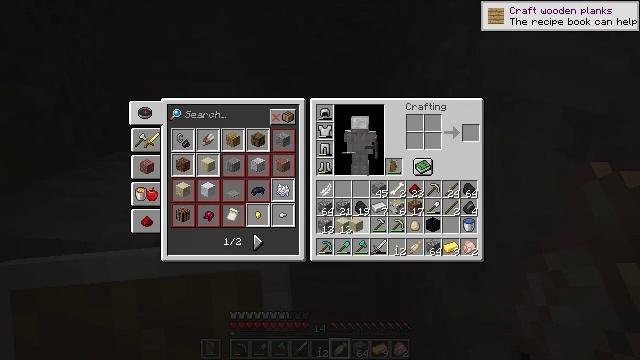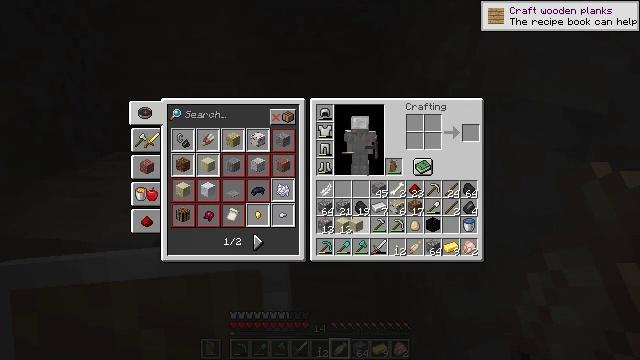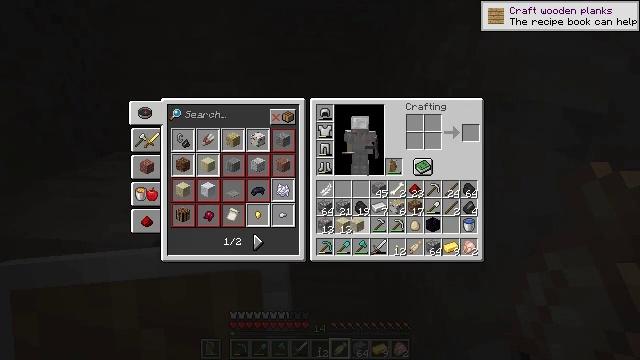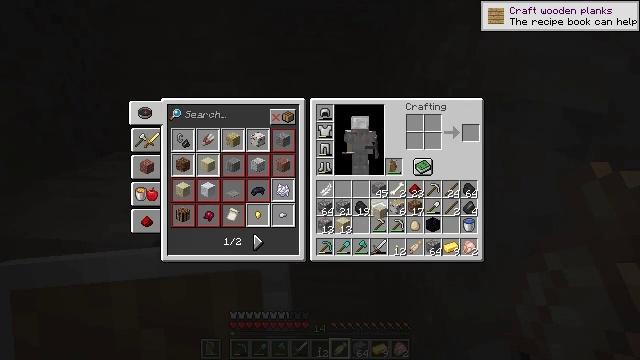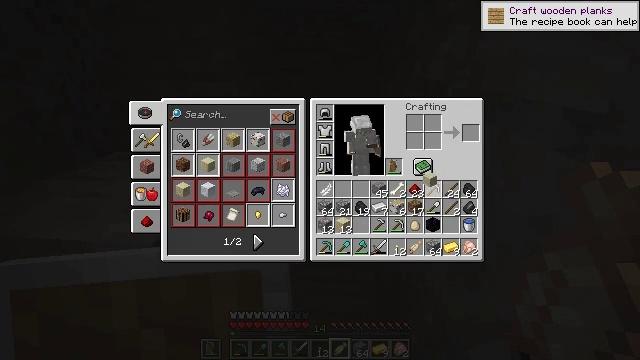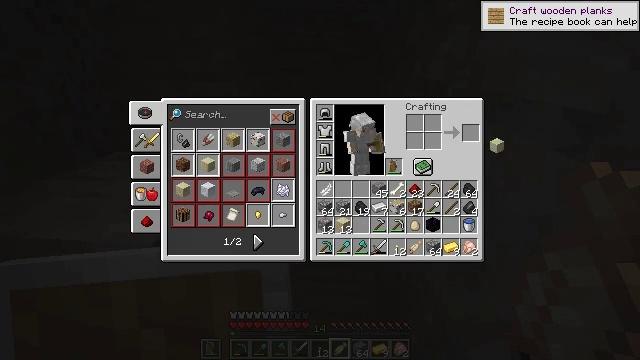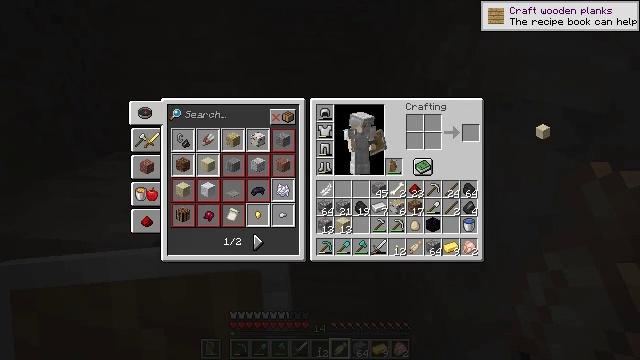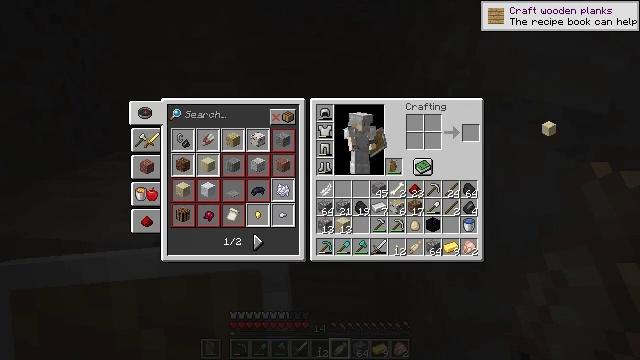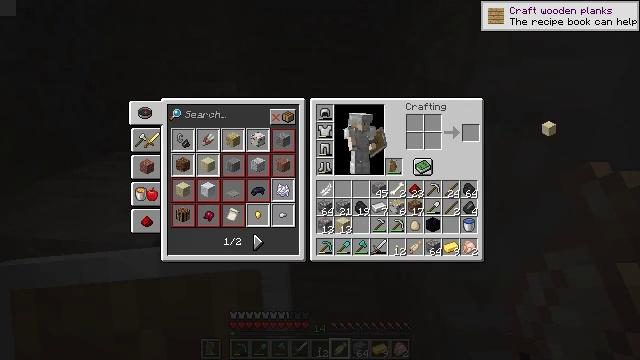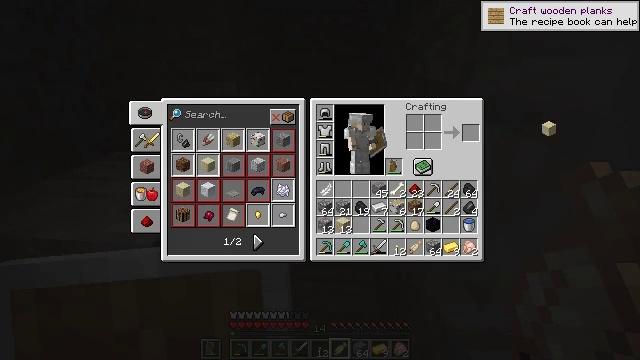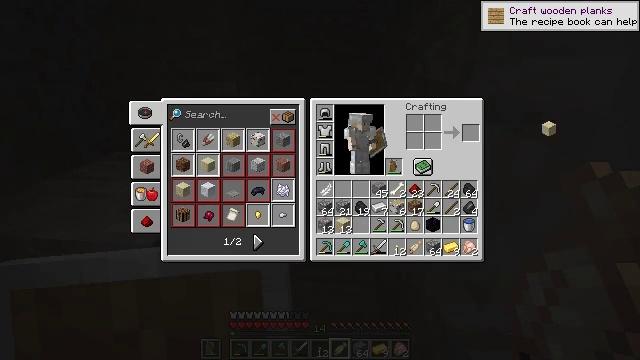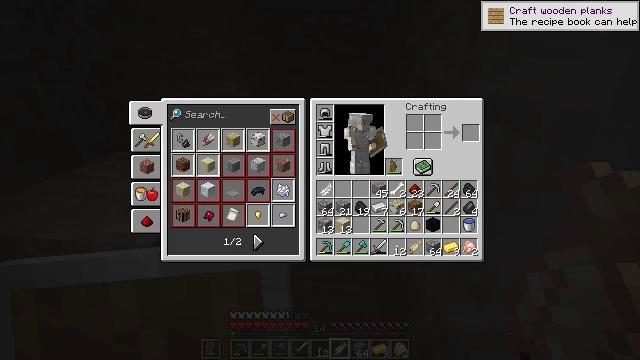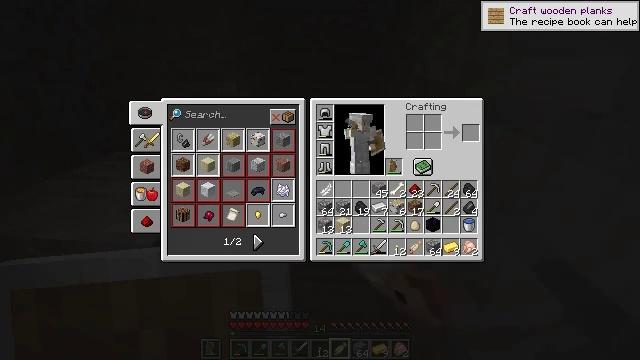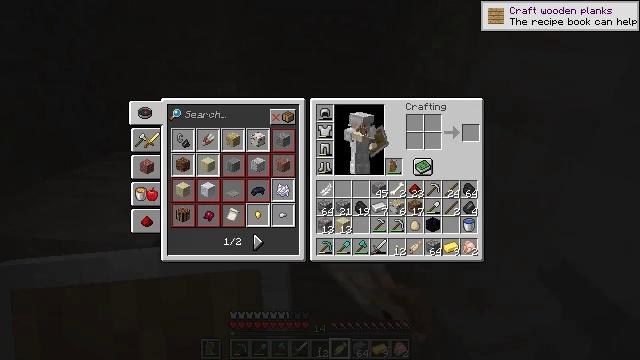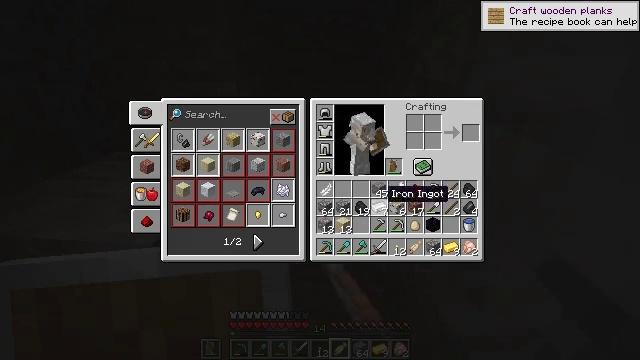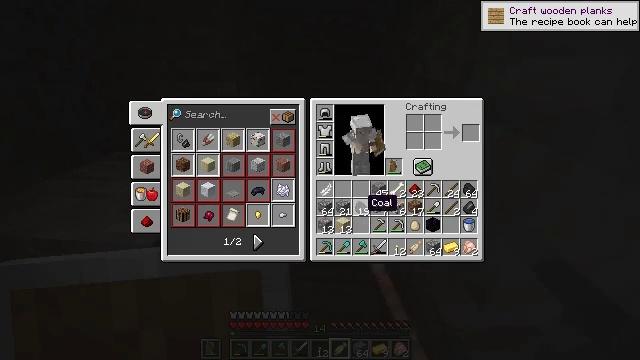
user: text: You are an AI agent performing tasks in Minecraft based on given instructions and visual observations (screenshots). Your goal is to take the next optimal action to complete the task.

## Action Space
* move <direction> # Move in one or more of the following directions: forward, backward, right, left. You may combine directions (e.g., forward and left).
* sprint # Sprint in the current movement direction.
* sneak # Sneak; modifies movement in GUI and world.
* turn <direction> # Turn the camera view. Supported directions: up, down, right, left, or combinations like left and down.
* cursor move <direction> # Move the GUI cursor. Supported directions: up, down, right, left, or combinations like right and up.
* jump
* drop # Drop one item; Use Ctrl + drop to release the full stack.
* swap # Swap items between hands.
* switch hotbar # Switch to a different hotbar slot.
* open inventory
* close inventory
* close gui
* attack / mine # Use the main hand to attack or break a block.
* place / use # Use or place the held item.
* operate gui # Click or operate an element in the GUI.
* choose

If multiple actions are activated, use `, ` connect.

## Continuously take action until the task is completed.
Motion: motion action
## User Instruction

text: Remove a block of sand from the inventory.
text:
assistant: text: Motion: operate gui
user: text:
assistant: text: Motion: operate gui
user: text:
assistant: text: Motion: cursor move right and up
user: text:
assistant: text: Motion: cursor move right and up
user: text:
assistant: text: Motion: cursor move right and up
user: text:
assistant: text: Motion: cursor move right and up
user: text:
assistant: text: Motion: no_op
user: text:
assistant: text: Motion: no_op
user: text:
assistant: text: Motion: operate gui
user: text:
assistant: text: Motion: operate gui
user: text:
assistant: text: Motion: no_op
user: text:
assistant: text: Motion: cursor move left and down
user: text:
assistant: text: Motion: cursor move left and down
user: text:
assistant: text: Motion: cursor move left and down
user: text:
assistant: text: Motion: cursor move left and down
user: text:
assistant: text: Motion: no_op